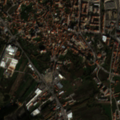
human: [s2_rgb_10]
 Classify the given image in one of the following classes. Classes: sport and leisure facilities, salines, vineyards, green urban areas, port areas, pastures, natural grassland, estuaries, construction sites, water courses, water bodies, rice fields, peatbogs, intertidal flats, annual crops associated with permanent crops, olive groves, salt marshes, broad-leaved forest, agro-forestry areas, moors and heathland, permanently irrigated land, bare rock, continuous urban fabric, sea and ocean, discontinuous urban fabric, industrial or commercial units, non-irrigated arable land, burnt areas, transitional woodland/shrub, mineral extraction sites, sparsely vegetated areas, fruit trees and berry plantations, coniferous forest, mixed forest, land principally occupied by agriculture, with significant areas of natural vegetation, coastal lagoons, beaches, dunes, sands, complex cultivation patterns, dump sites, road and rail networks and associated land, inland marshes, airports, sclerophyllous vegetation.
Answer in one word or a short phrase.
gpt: continuous urban fabric, discontinuous urban fabric, industrial or commercial units, complex cultivation patterns, broad-leaved forest, transitional woodland/shrub